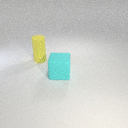
small yellow rubber cylinder below small yellow rubber cylinder